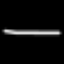
Label: line